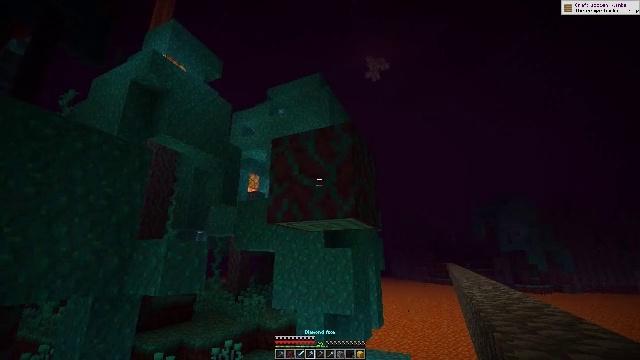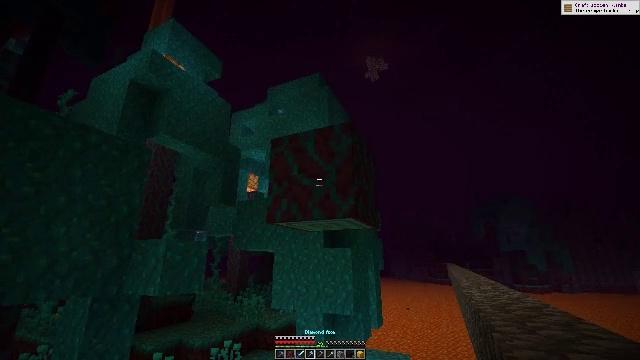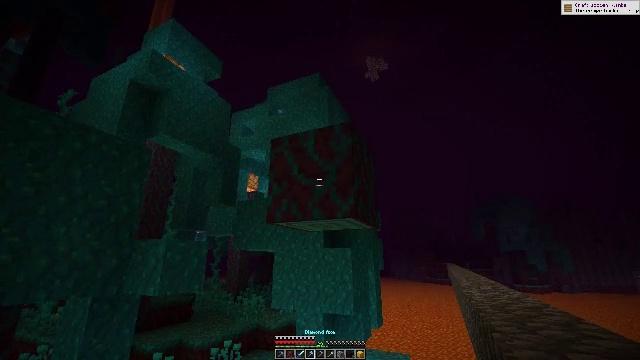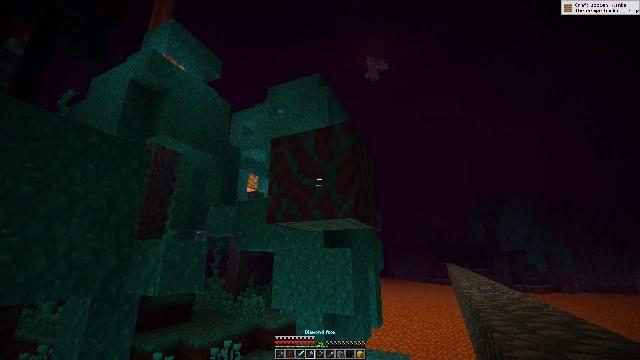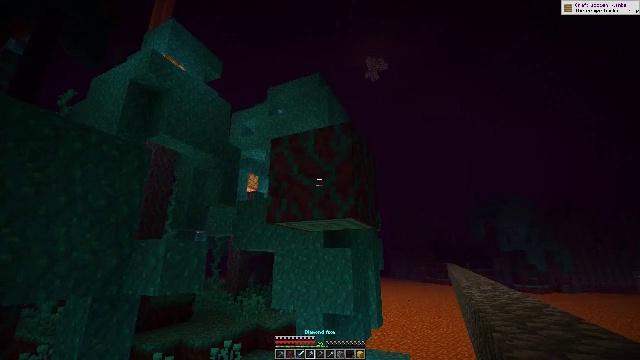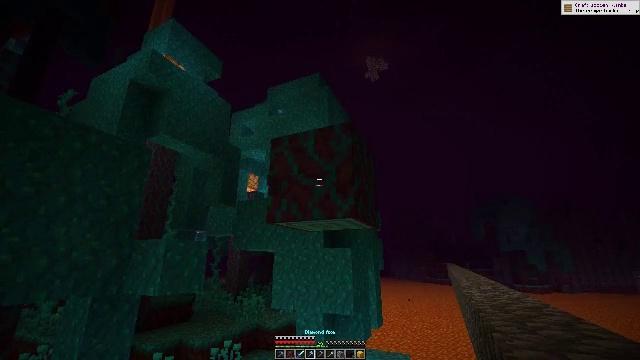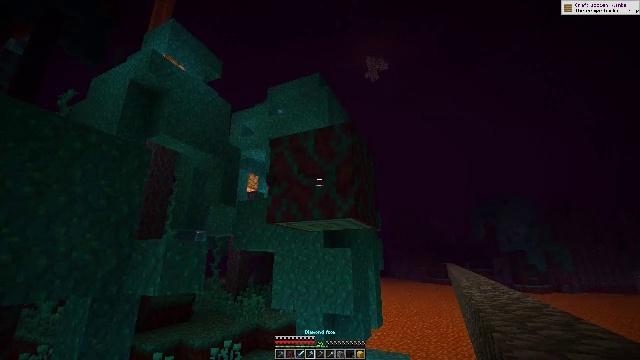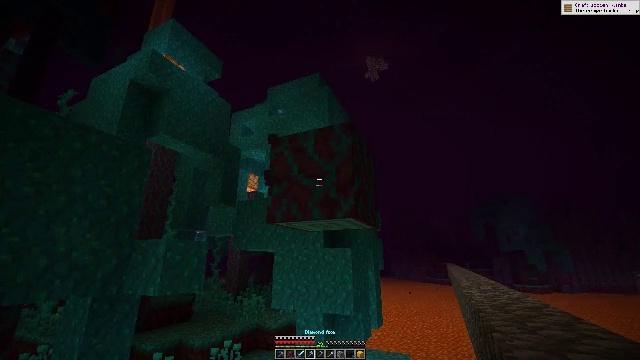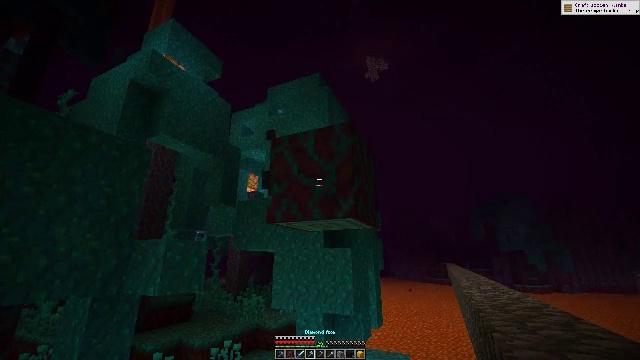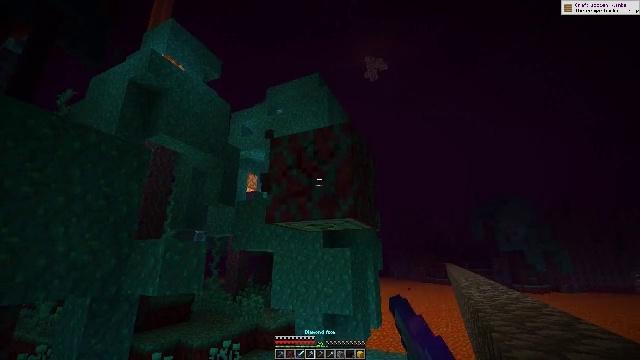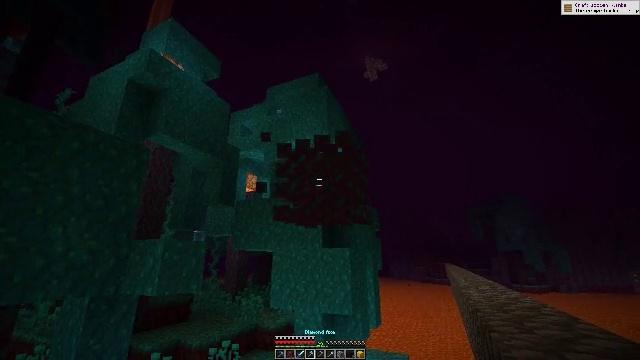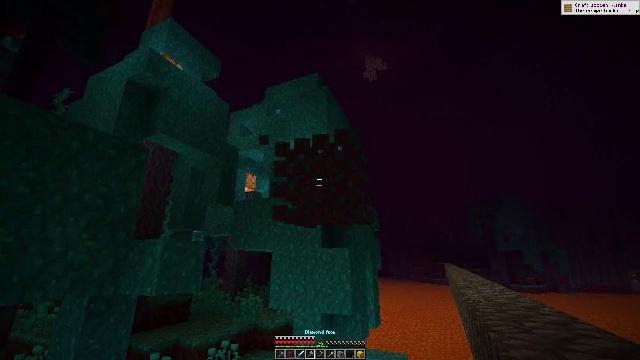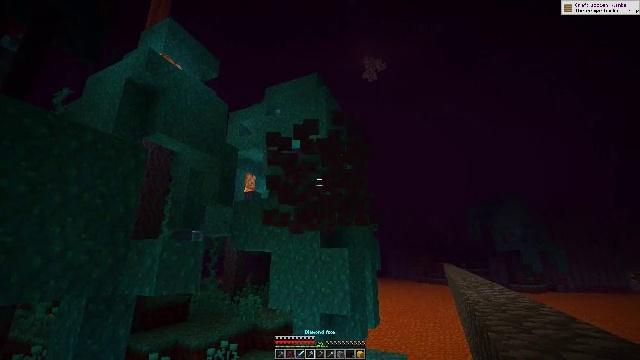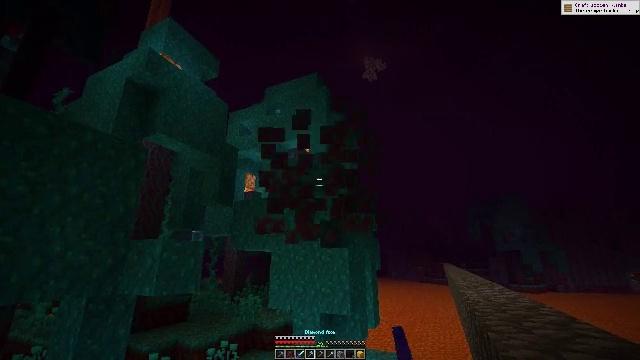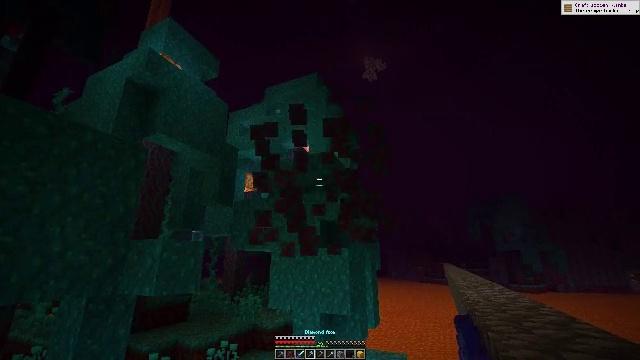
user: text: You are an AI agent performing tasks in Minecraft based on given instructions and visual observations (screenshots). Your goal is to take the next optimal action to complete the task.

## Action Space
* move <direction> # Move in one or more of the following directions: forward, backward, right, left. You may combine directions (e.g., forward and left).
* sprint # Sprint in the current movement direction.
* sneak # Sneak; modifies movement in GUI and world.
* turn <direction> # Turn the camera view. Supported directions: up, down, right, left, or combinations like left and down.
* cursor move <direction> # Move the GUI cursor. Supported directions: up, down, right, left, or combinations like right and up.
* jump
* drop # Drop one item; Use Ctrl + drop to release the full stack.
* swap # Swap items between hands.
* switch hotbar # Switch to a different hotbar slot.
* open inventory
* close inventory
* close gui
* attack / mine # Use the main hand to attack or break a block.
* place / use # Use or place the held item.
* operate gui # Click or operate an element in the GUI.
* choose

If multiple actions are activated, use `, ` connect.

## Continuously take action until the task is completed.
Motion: motion action
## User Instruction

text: Collect warped stem for crafting.
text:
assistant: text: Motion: switch to hotbar 4
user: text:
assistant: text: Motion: switch to hotbar 4
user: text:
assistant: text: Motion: no_op
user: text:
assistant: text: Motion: attack / mine
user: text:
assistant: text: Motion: attack / mine
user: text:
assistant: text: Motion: attack / mine
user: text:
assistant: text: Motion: attack / mine
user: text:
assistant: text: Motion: attack / mine
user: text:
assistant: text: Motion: attack / mine
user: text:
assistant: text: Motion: attack / mine
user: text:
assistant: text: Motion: attack / mine
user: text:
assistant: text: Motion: attack / mine
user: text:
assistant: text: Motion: attack / mine
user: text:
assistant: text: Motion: attack / mine
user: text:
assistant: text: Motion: attack / mine